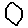
Label: hexagon